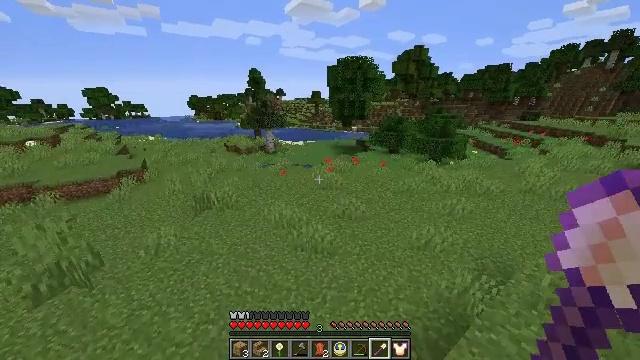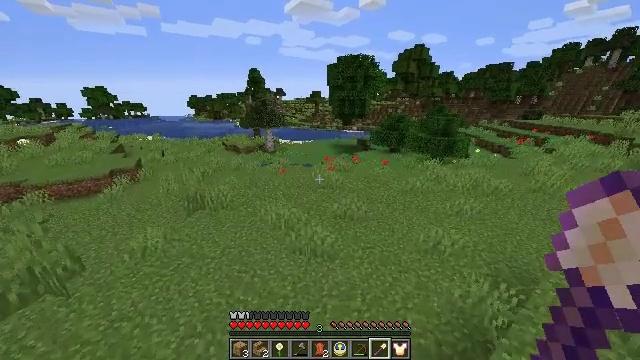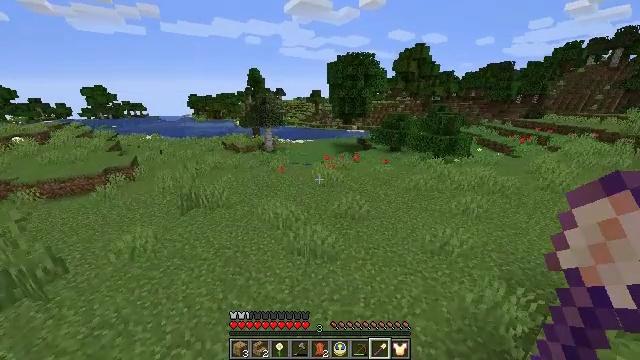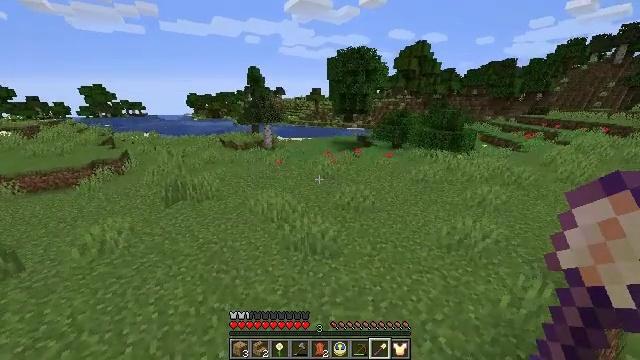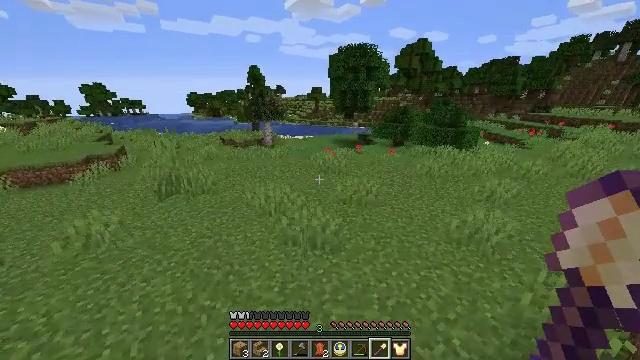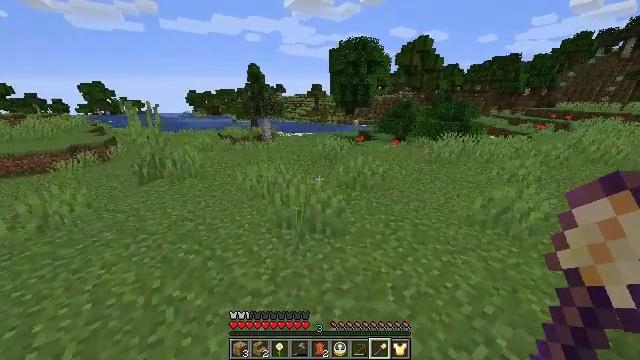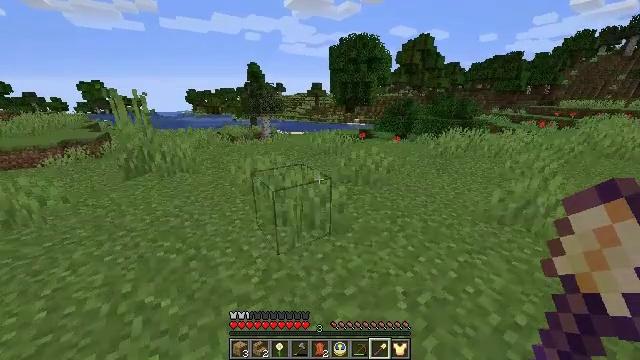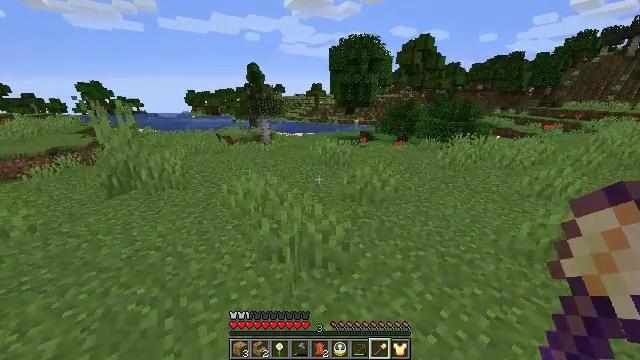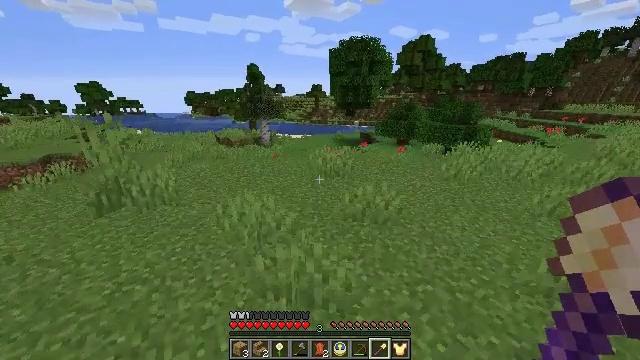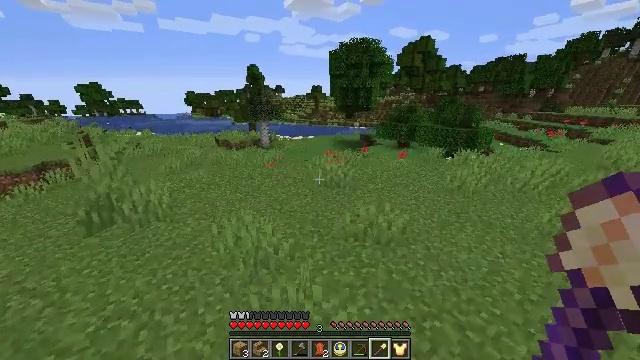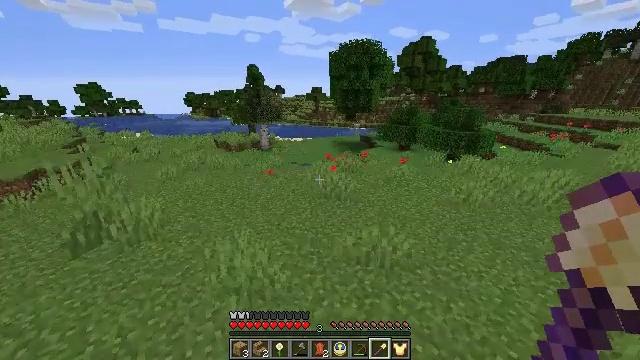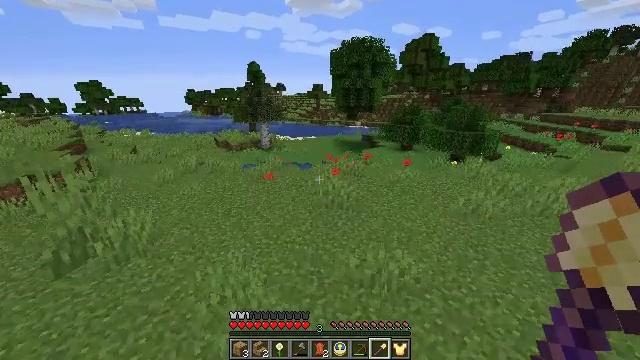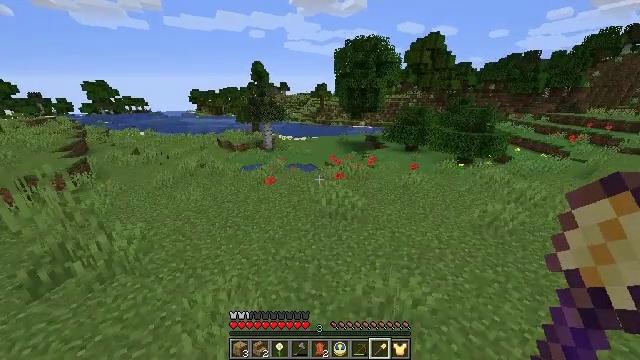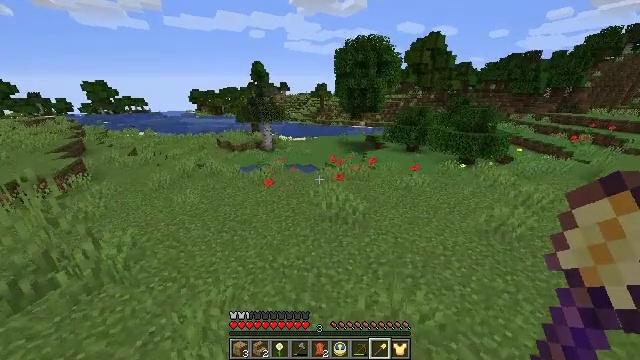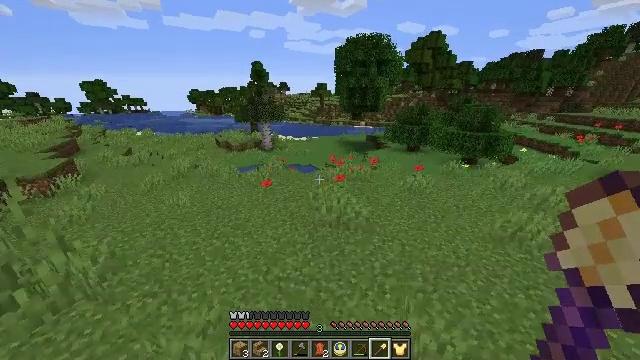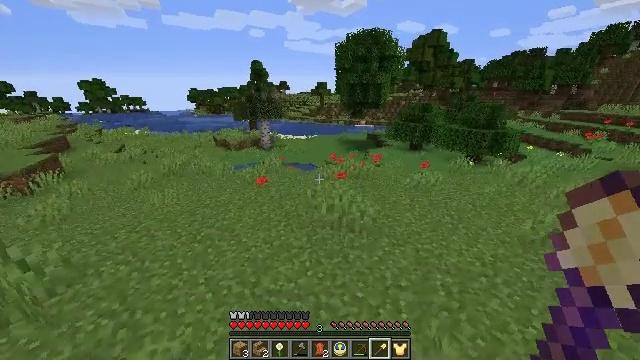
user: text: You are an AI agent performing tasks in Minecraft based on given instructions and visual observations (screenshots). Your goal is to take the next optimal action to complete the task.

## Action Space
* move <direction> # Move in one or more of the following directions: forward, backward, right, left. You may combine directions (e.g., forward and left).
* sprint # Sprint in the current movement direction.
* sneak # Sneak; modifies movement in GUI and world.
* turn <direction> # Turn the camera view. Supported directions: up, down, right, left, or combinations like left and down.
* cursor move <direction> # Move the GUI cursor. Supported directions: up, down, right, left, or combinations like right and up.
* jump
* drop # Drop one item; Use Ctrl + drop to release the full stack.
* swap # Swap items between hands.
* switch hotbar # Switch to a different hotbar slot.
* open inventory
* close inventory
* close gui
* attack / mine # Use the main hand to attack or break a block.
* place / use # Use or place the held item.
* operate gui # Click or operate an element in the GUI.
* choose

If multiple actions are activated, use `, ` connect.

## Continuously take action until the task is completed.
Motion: motion action
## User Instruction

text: Collect sand to make glass.
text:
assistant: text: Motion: move forward, jump
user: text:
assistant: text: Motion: move forward, jump
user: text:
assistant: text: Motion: move forward, jump
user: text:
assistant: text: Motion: move forward, jump
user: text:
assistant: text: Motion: move forward, jump
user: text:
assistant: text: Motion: move forward, jump
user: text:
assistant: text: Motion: move forward, jump
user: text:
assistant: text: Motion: move forward, jump
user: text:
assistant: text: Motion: move forward, jump
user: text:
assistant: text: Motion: move forward, jump
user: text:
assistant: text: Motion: move forward, jump
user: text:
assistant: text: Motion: move forward, jump
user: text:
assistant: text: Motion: move forward, jump
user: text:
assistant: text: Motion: move forward, jump
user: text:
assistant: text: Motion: move forward, jump
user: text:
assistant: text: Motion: move forward, jump
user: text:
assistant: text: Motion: move forward and move right, jump
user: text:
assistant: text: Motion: move forward and move right, jump
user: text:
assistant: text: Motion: move forward and move right, jump
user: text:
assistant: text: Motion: move forward and move right, jump
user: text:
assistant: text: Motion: move forward and move right, jump
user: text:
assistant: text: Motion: move forward and move right, jump
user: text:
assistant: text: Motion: move forward and move right, jump
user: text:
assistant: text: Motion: move forward and move right, jump
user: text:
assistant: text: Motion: move forward and move right, jump
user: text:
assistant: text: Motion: move forward and move right, jump
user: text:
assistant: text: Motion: move forward and move right, jump
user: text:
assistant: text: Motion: move forward and move right, jump
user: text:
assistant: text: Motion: move forward and move right, jump
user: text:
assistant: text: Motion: move forward and move right, jump